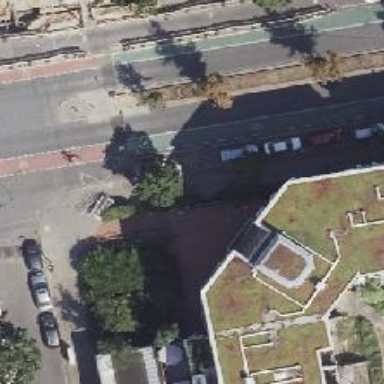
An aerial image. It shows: Urban tree with broadleaved deciduous leaves.